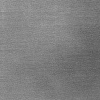
Atmospheric dust classification: dusty